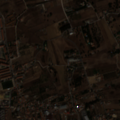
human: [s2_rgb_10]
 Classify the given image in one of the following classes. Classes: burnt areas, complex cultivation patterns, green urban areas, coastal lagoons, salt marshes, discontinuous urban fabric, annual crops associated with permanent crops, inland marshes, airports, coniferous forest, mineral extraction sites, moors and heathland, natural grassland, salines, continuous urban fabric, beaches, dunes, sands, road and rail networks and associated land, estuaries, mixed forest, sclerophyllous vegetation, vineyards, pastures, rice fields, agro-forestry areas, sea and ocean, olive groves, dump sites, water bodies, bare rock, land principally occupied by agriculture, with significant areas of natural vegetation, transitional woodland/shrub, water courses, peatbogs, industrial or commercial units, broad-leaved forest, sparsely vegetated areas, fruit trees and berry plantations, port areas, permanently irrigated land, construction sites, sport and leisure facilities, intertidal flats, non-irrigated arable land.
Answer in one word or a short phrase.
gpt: discontinuous urban fabric, complex cultivation patterns, transitional woodland/shrub